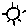
Label: sun